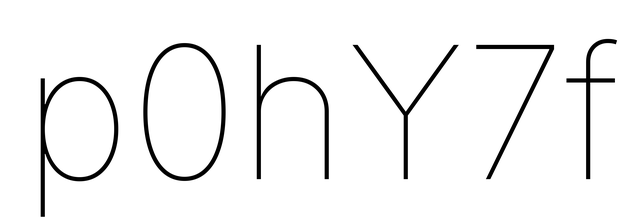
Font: Inter_Thin